Question: Is it possible to add Application Insights to a Web Site project type?
In Visual Studio, the following context menu is available for Web Application projects but is missing for Web Site projects.

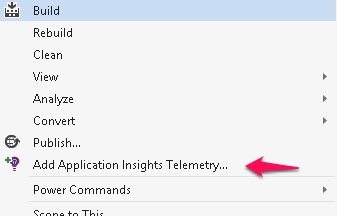
Answer: Just want to share what I ended up with doing. First of all, it seems to work like a charm.
The Application Insight is implemented as an ASP.NET Module, so in order to hook it up for Web Site project you need to do the following:
1. Add Microsoft.ApplicationInsights.Web NuGet package
2. Register AI module in web.config <modules runAllManagedModulesForAllRequests="true">
<remove name="ApplicationInsightsWebTracking" />
<add name="ApplicationInsightsWebTracking" type="Microsoft.ApplicationInsights.Web.ApplicationInsightsHttpModule, Microsoft.AI.Web" preCondition="managedHandler" />
</modules>
3. Make sure you have ApplicationInsights.config in Web Site base directory (along with web.config) - it defines which telemetry you going to be collecting